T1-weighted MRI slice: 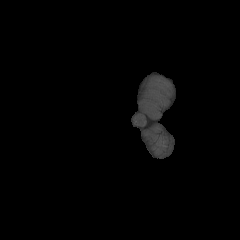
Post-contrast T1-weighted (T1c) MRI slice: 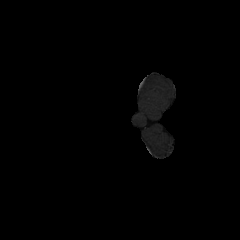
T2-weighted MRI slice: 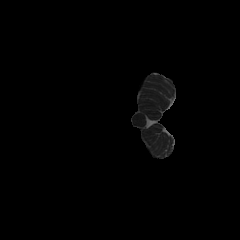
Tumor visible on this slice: no